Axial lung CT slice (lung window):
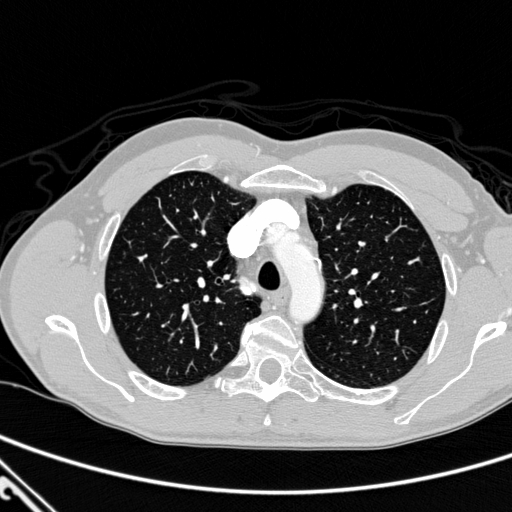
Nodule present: no